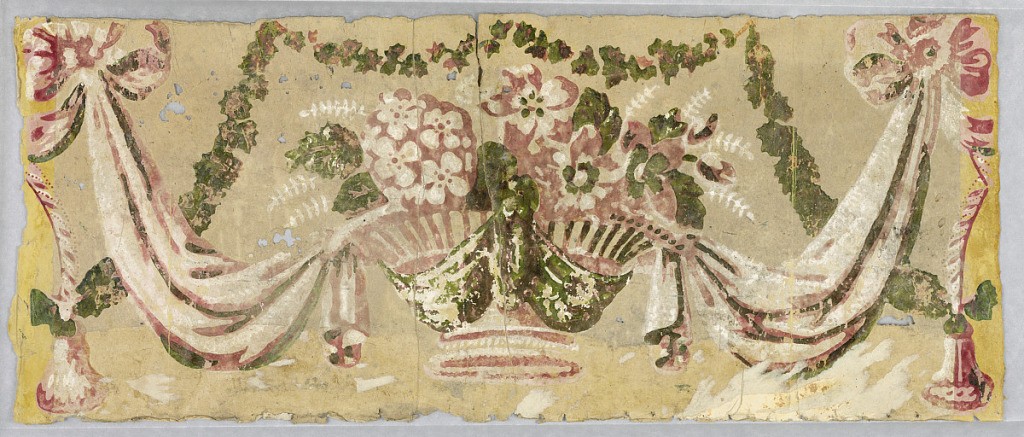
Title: Bandbox fragment
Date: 1820–50
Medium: Block-printed paper on pasteboard support
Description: Central basket of flowers, draped fabric swags between basket and large bow knot, which connects to tassel or suspended bell. Printed in shades of pink, white and varnished green on a faded yellow ground.